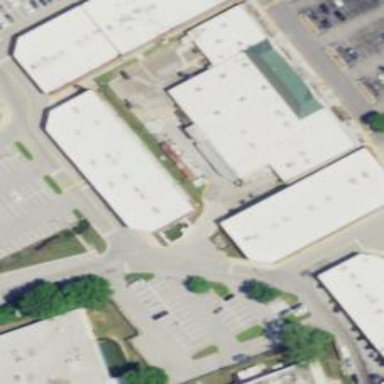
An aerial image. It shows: Retail building.